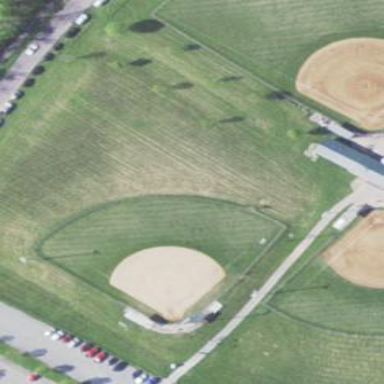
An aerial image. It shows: Baseball pitch for leisure and sports activities.